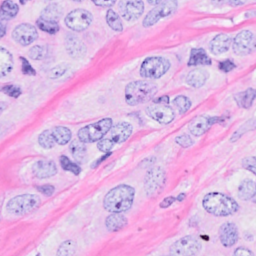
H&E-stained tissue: Breast